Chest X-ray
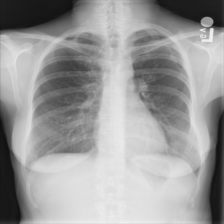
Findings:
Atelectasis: negative
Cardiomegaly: negative
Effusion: negative
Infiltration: negative
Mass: negative
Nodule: negative
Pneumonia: negative
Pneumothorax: negative
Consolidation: negative
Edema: negative
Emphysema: negative
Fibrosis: negative
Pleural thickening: negative
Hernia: negative